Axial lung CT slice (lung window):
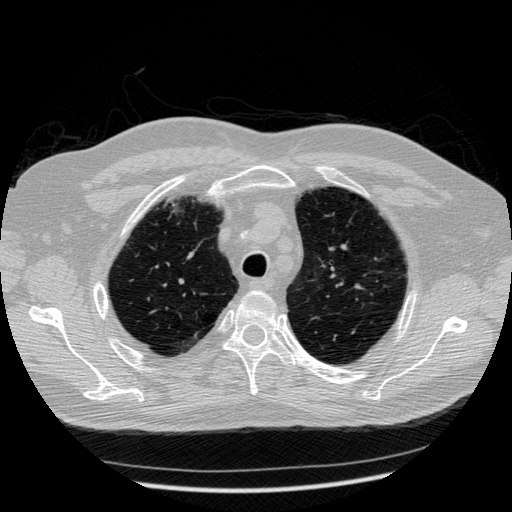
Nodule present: no